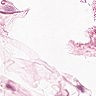
Metastatic tissue present: no